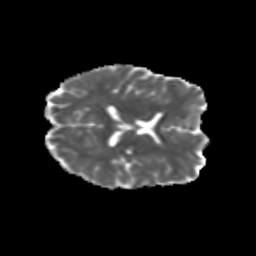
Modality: MD
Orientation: axial
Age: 21
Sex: male
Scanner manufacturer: siemens
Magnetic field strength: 3 T
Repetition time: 3.5 s
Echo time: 0.113 s